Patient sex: M
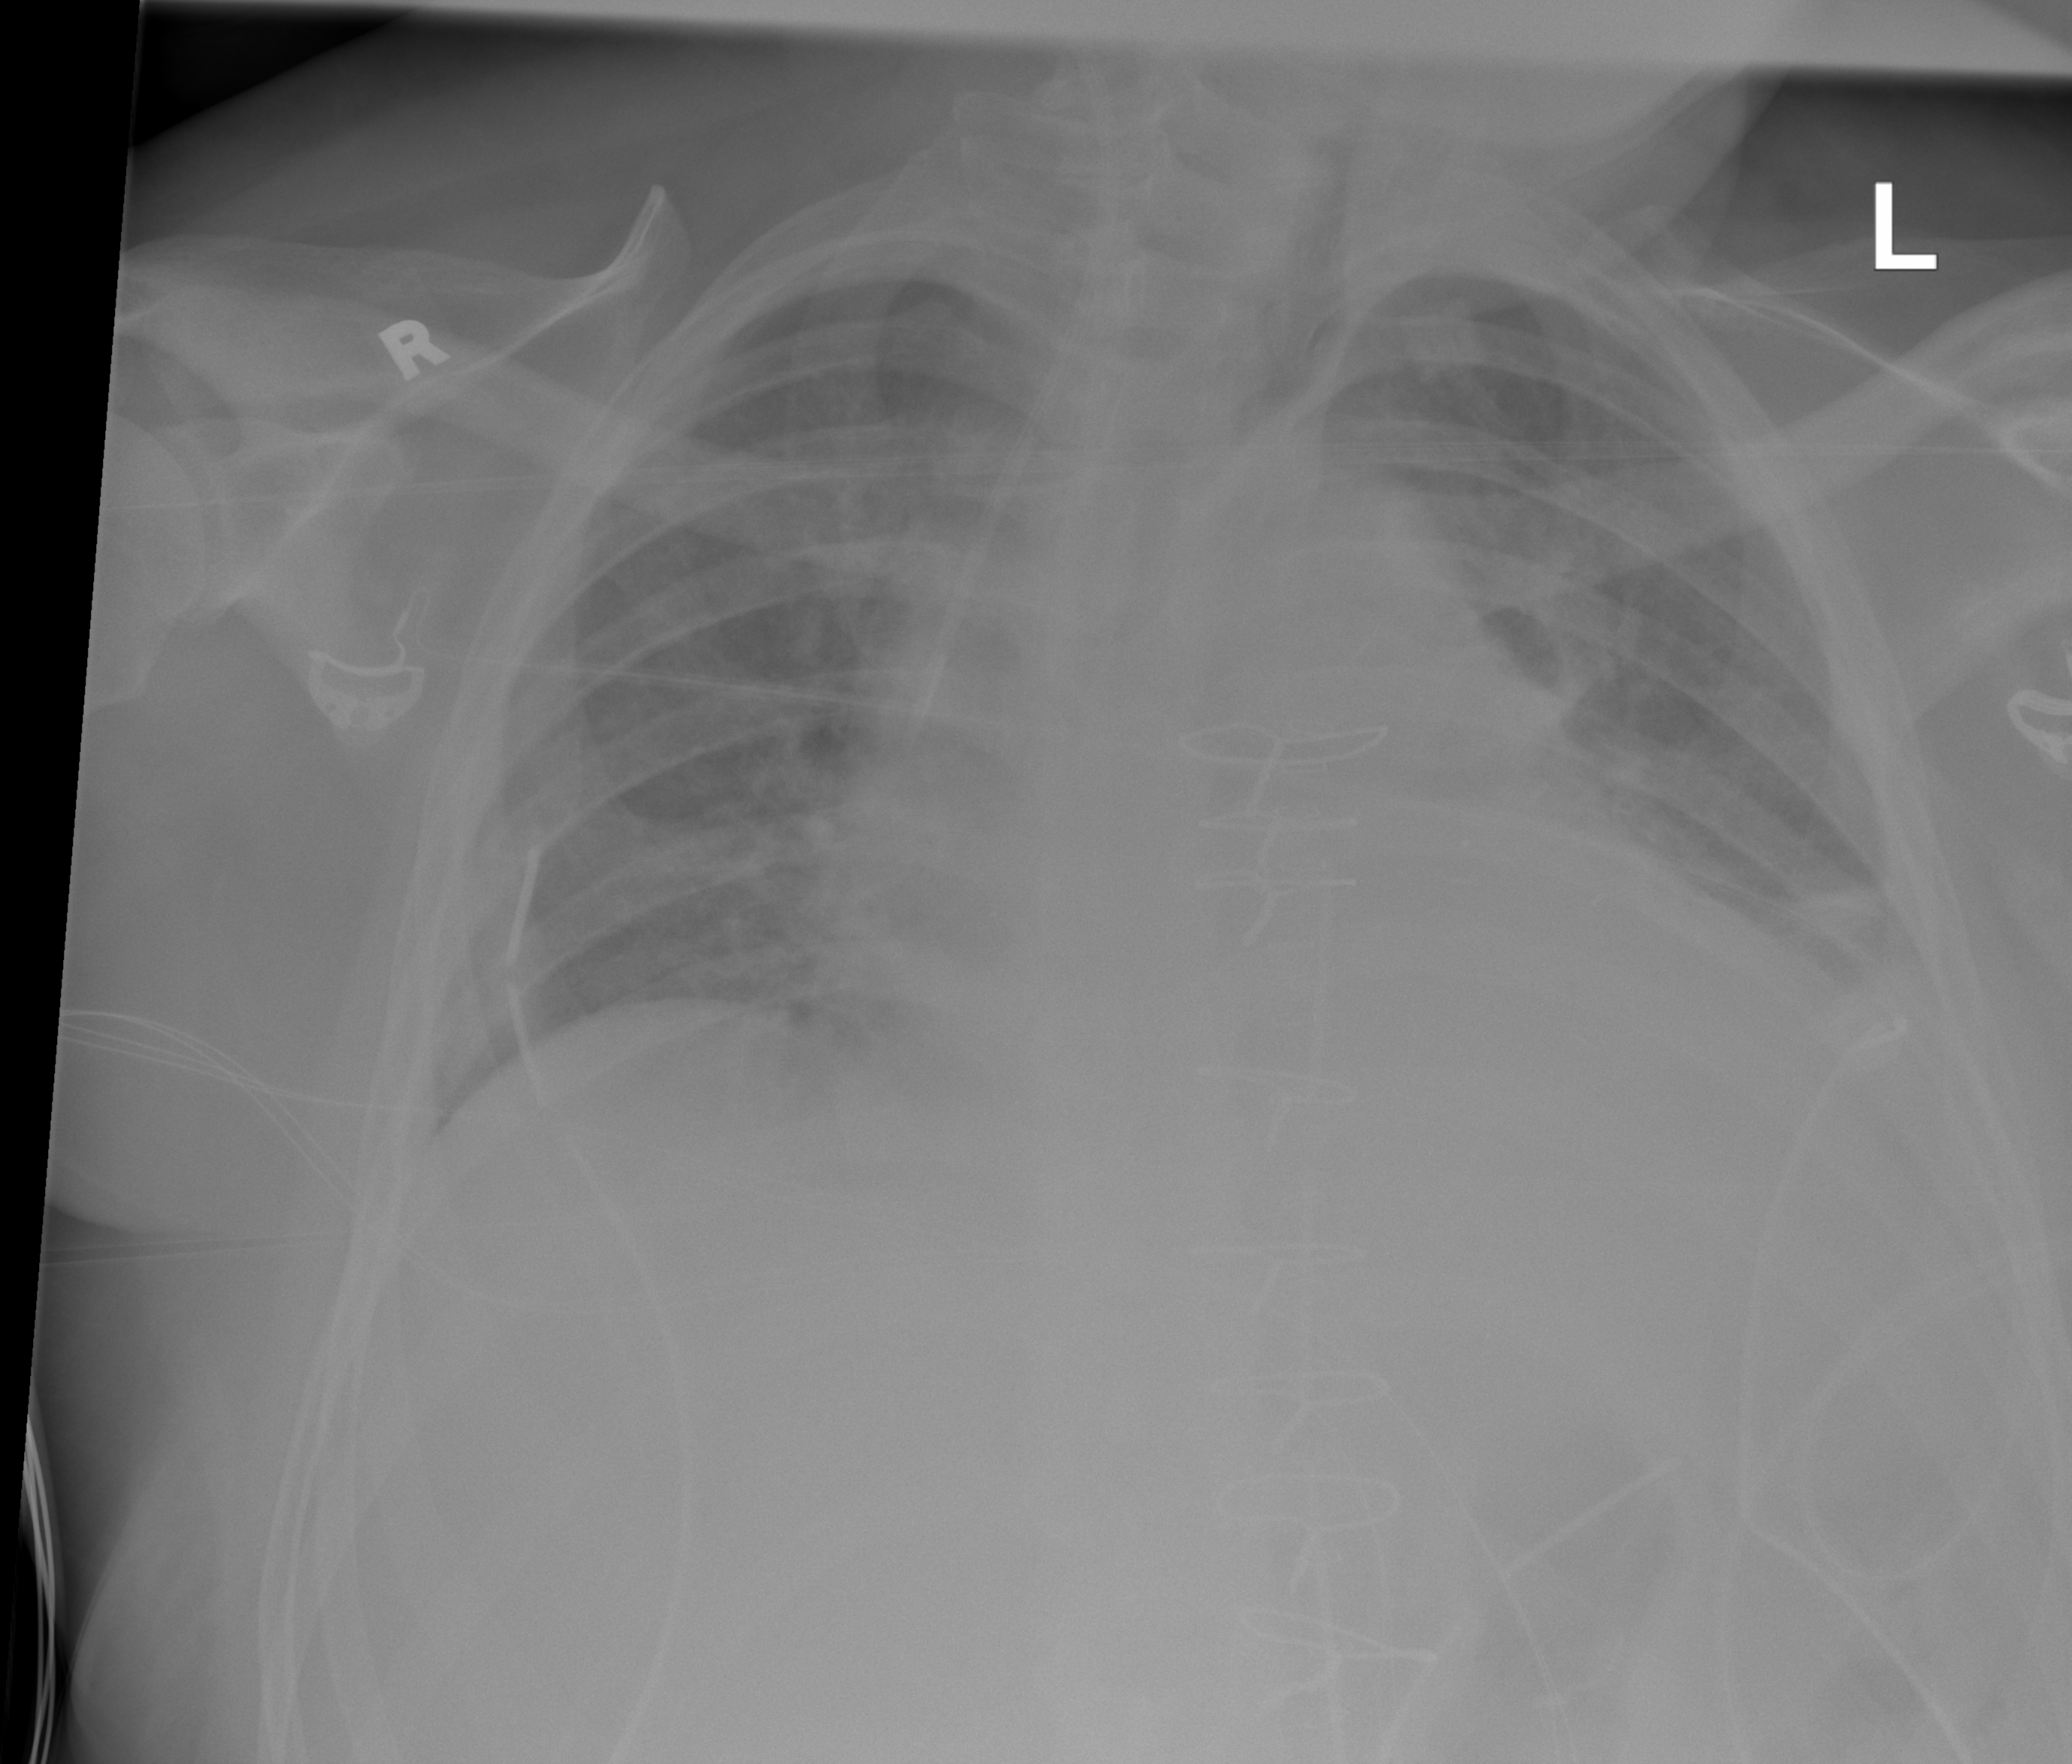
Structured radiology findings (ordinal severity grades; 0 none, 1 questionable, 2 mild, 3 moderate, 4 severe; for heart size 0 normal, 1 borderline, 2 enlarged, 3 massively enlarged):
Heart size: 2
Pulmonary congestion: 2
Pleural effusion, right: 0
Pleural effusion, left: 2
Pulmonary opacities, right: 2
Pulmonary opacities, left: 2
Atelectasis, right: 2
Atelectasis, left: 2